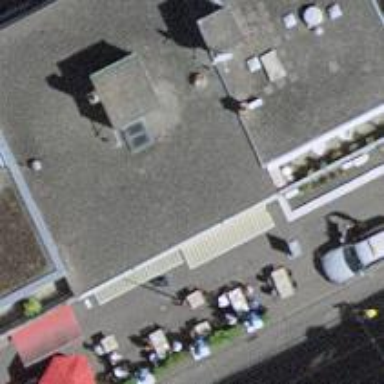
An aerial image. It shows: Restaurant.